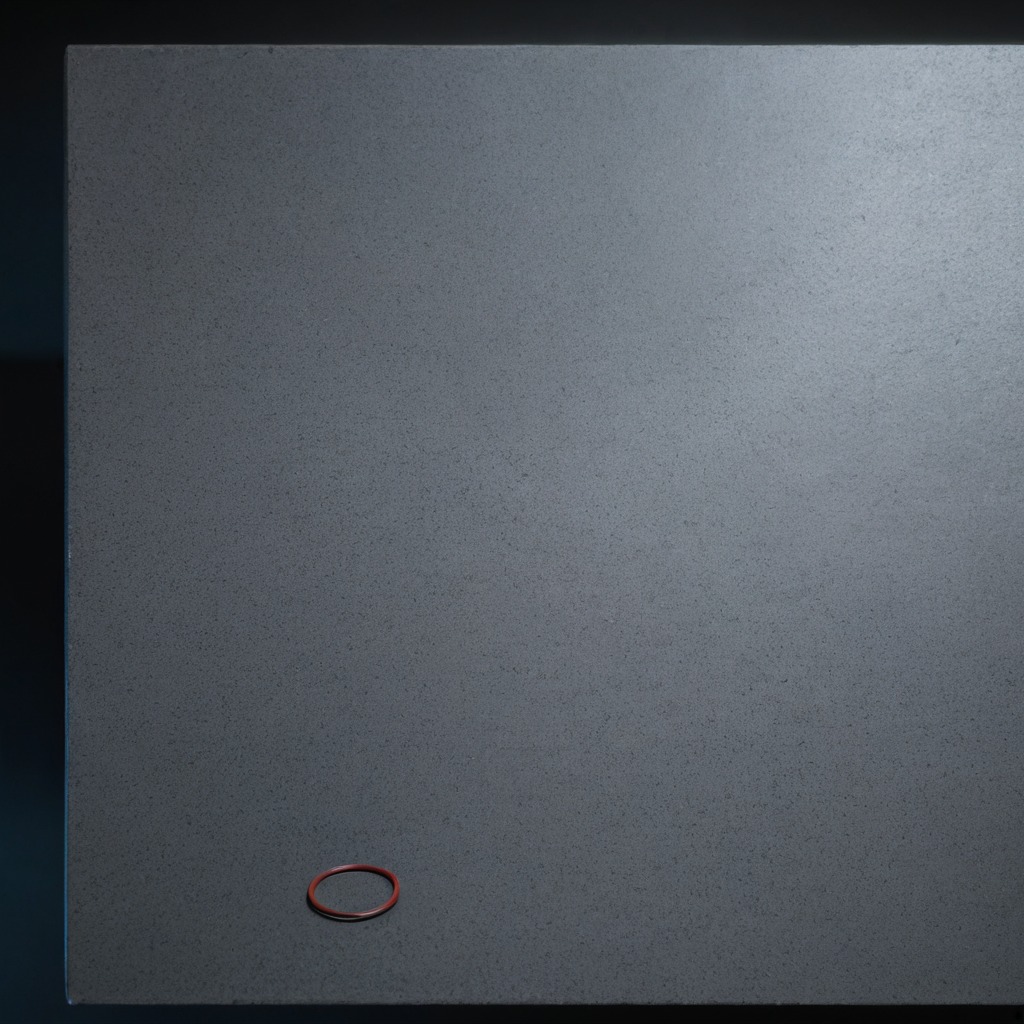
A rubber O-ring lying on the clean granite table inside a workshop at night dim ambient light soft shadows worn but